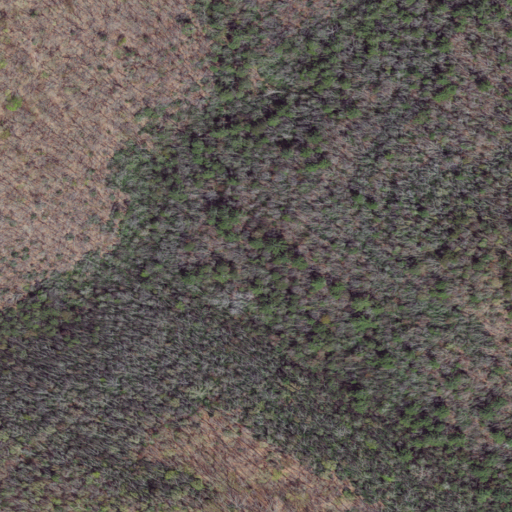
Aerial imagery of valley in Virginia named Roland Chimney Hollow containing mixed forest, deciduous forest, grassland, and evergreen forest